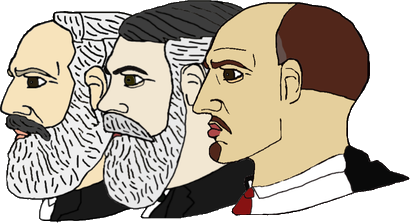
Label: 5_unsorted